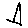
Label: triangle